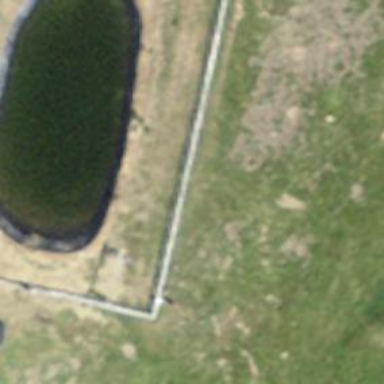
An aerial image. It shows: Watering place near natural water.